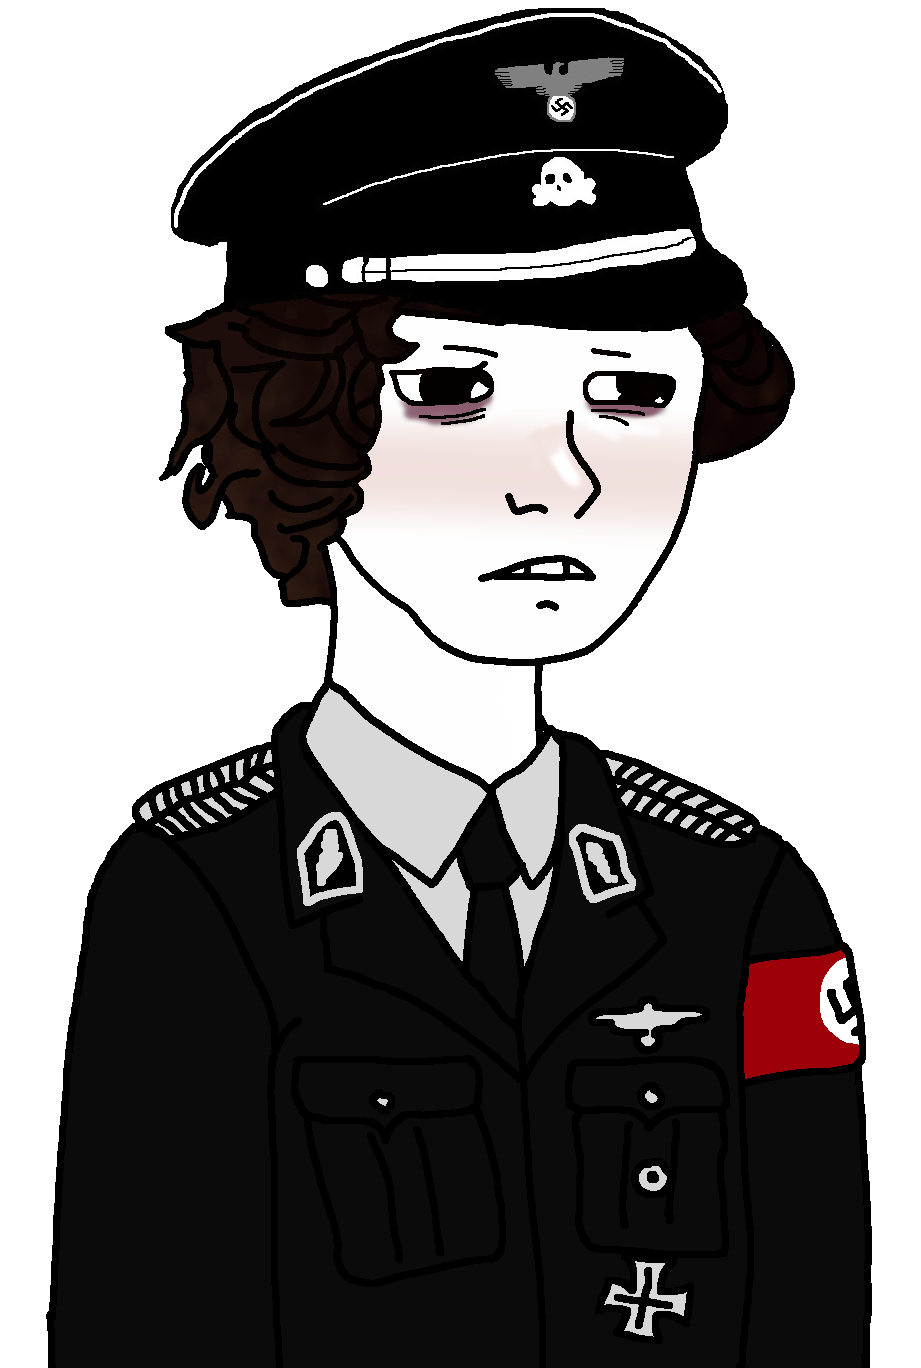
Label: 5_Twinkjak